Question: I am trying to populate the text box according to the item selected in the combo box. The problem is it throws the following error on load and it I press next..next in visual studio.. it does what I actually want to do.

How can I solve the problem on load.
Code for Form load is
'''
private void UpdateProduct_Load(object sender, EventArgs e)
{
DataSet ds = GetAllItems();
comboBox2.DataSource = ds.Tables[0];
comboBox2.DisplayMember = "Product Name";
comboBox2.SelectedIndex = 0;
}
'''
Code for selected index for combo box is
'''
private void comboBox2_SelectedIndexChanged(object sender, EventArgs e)
{
// string selectedText = this.comboBox2.GetItemText(this.comboBox2.SelectedItem);
DataSet d = GetProductInfo(comboBox2.Text);
if (d.Tables.Count > 0)
{
textBox2.Text = d.Tables[0].Rows[0]["Quantity"].ToString();
textBox3.Text = d.Tables[0].Rows[0]["Color"].ToString();
textBox4.Text = d.Tables[0].Rows[0]["Size"].ToString();
textBox5.Text = d.Tables[0].Rows[0]["Price"].ToString();
}
}
'''
I have only problem when the form loads for first time.
GetProductInfo Code
'''
public DataSet GetProductInfo(string product)
{
DataSet dataSet = new DataSet();
OleDbConnection oleConn = new OleDbConnection(connString);
try
{
oleConn.Open();
string sql = "SELECT [Quantity], [Color], [Size], [Price] FROM [Product] WHERE [Product Name]= '" + product + "'";
OleDbDataAdapter dataAdapter = new OleDbDataAdapter(sql, oleConn);
dataAdapter.Fill(dataSet, "Product");
}
catch (Exception ex)
{
MessageBox.Show("An exception has been occured\n" + ex.ToString());
Console.WriteLine(ex.ToString());
}
finally
{
oleConn.Close();
}
if (dataSet.Tables["Product"].Rows.Count <= 0)
return null;
return dataSet;
}
'''
Stack Trace
'''
System.NullReferenceException occurred
HResult=-<PHONE>
Message=Object reference not set to an instance of an object.
Source=Purchase Management
StackTrace:
at Purchase_Management.UpdateProduct.comboBox2_SelectedIndexChanged(Object sender, EventArgs e) in c:\Users\Amrit\Desktop\Purchase Management\Purchase Management\UpdateProduct.cs:line 99
InnerException:
'''
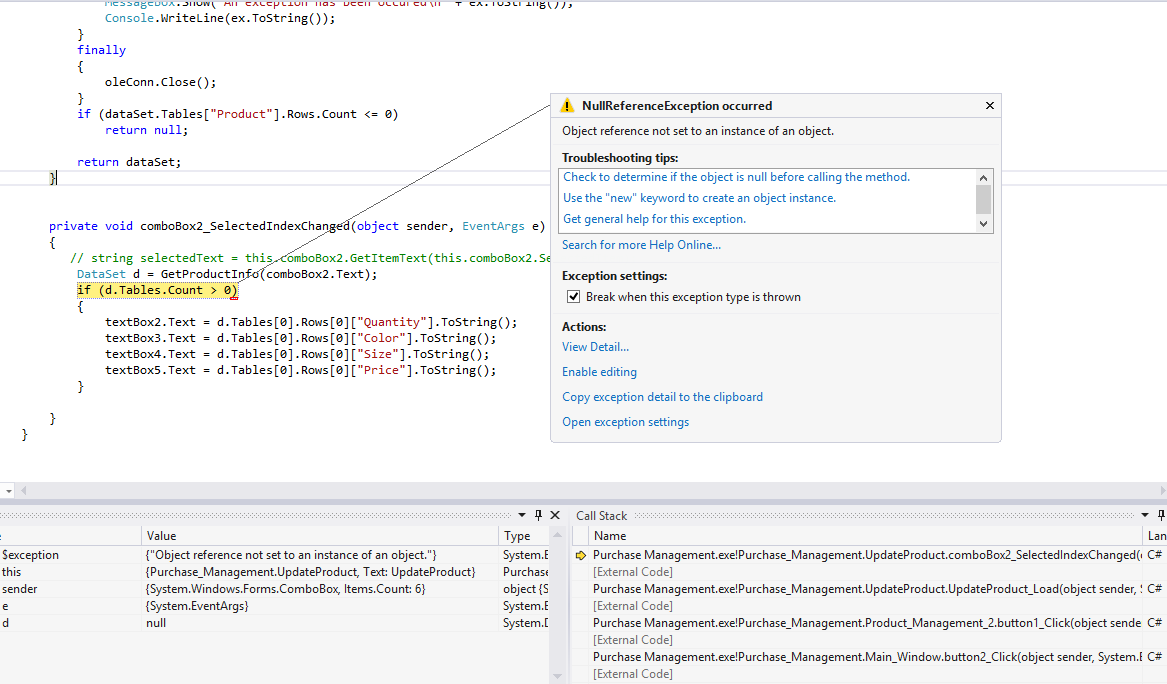
Answer: Rather than using SelectedIndexChanged, use the event. This avoids all those problems as it only fires when the changes the selected item rather than when you are initializing the combobox.